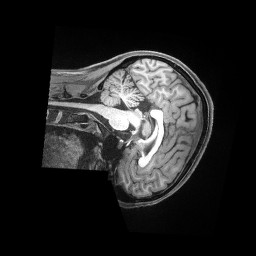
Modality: T1w
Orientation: sagittal
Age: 25
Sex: female
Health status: ill
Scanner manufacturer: siemens
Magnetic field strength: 3 T
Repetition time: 2.5 s
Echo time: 0.00181 s